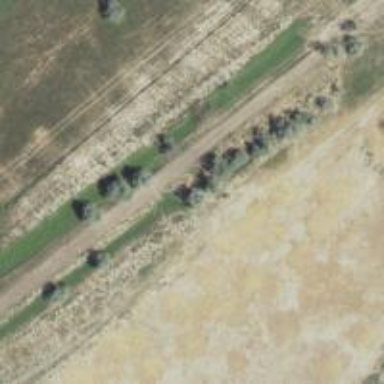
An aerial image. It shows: Abandoned railway spur.